This time-domain trace was recorded on a rotor test rig. Classify the rotor condition as one of: normal, misalignment, unbalance, looseness.
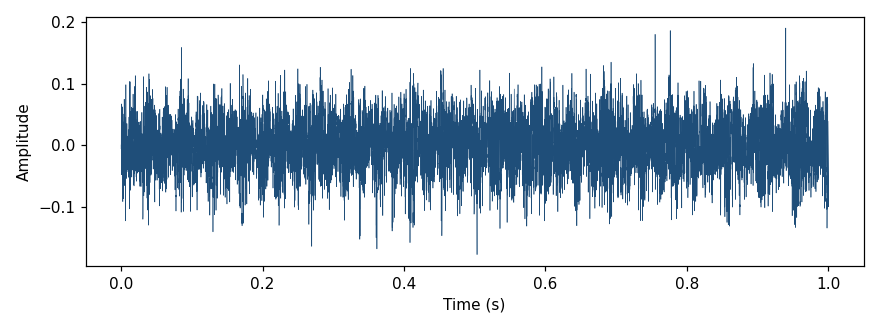
Answer: misalignment